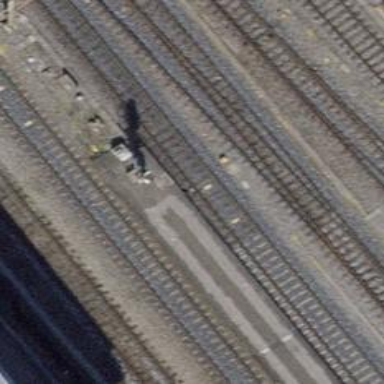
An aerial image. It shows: Railway signal.